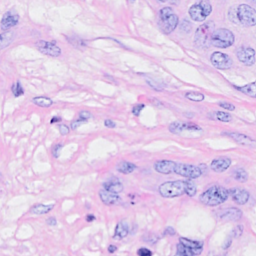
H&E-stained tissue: Breast